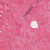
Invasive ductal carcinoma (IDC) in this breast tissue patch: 0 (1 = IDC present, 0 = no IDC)